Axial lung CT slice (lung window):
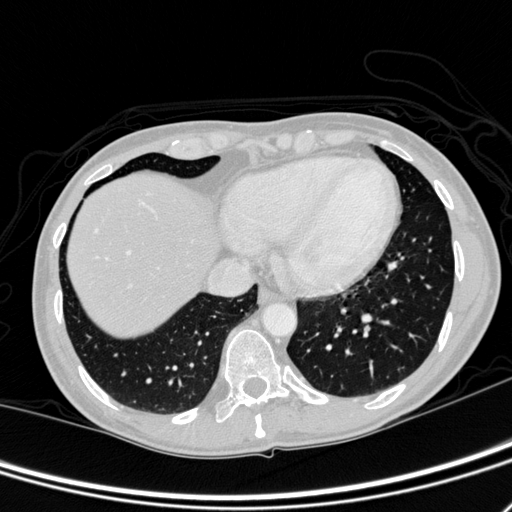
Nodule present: no